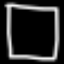
Label: square